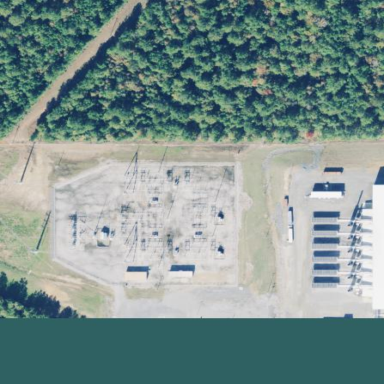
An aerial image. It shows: Industrial power substation surrounded by fence.